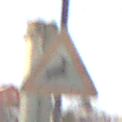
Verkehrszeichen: WildwechselLinks
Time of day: MorningAfternoon
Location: Roofed (Suburban)
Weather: PartlyCloudy
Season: Winter
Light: Natural